【题型】解答题　【知识点】平面几何　【难度】medium
（本题18分）如图，某景区有景点$A,B,C,D$，经测量得，$BC=6\mathrm{km}$,$\angle ABC=120^\circ$，$\sin\angle BAC=\dfrac{\sqrt{21}}{14}$,$\angle ACD=60^\circ$,$CD=AC$.

\noindent (1)求景点$A,D$之间的距离；\\
\noindent (2)现计划从景点$B$处起始建造一条栈道$BM$，并在$M$处修建观景台.为获得最佳观景效果，要求观景台对景点$A,D$的视角$\angle AMD=120^\circ$.为了节约修建成本，求栈道$BM$长度的最小值.
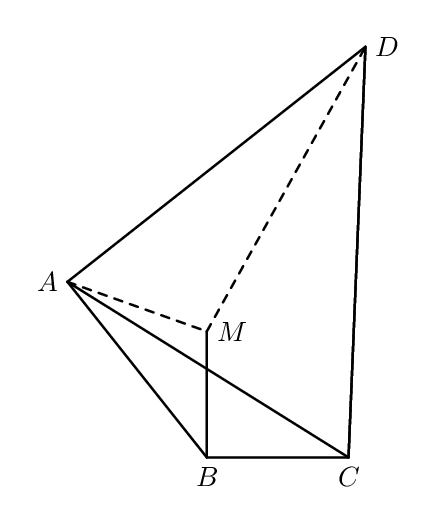
【解答】
\noindent 【答案】(1)$6\sqrt{7}$ km\\
\noindent (2)$10\sqrt{3}-2\sqrt{21}$ km\\
\noindent 【分析】（1）利用正弦定理求得$AC$的值，即可得解；\\
\noindent （2）设$\triangle AMD$的外心为$O$，连接$OC$交$AD$于点$O_1$，利用正弦定理求出外接圆的半径，根据圆外一点到圆上距离的最小值为点到圆心距离减去半径，利用余弦定理求得$BO$的值，即可得解.\\
\noindent 【详解】（1）在$\triangle ABC$中由正弦定理可得$\dfrac{AC}{\sin\angle ABC}=\dfrac{BC}{\sin\angle BAC}$，即$\dfrac{AC}{\dfrac{\sqrt{3}}{2}}=\dfrac{6}{\dfrac{\sqrt{21}}{14}}$，\\
\noindent 解得$AC=6\sqrt{7}$，\\
\noindent $\because \angle ACD=60^\circ$，$CD=AC$，$\therefore \triangle ACD$为正三角形，\\
\noindent $\therefore AD=6\sqrt{7}$，即景点$A,D$之间的距离为$6\sqrt{7}$ km \dotfill 7分\\
\noindent （2）设$\triangle AMD$的外心为$O$，连接$OC$交$AD$于点$O_1$，设$\triangle AMD$外接圆的半径为$R$，\\
\noindent 则$\dfrac{AD}{\sin120^\circ}=\dfrac{6\sqrt{7}}{\dfrac{\sqrt{3}}{2}}=2R$，解得$R=2\sqrt{21}$，\\
\noindent $\therefore O_1O=\sqrt{R^2-(3\sqrt{7})^2}=\sqrt{21}$,$O_1C=O_1O+OC=\sqrt{21}+6\sqrt{7}\times\dfrac{\sqrt{3}}{2}=4\sqrt{21}$，\\
\noindent $\therefore BM$的最小值为$BO-R=BO-2\sqrt{21}$，\dotfill 10分\\
\noindent $\because \sin\angle BAC=\dfrac{\sqrt{21}}{14}$，$\therefore \cos\angle BAC=\sqrt{1-\sin^2\angle BAC}=\dfrac{5\sqrt{7}}{14}$，\\
\noindent $\therefore \sin\angle ACB=\sin(\angle BAC+120^\circ)=\dfrac{\sqrt{21}}{14}\times\left(-\dfrac{1}{2}\right)+\dfrac{5\sqrt{7}}{14}\times\dfrac{\sqrt{3}}{2}=\dfrac{\sqrt{21}}{7}$，\\
\noindent $\therefore \cos\angle ACB=\dfrac{2\sqrt{7}}{7}$，\dotfill 12分\\
\noindent $\therefore \cos\angle BCO=\cos(\angle ACB+30^\circ)=\dfrac{2\sqrt{7}}{7}\times\dfrac{\sqrt{3}}{2}-\dfrac{\sqrt{21}}{7}\times\dfrac{1}{2}=\dfrac{\sqrt{21}}{14}$，\\
\noindent $\because BO^2=\left(4\sqrt{21}\right)^2+6^2-2\times4\sqrt{21}\times6\times\dfrac{\sqrt{21}}{14}=300$，即$BO=10\sqrt{3}$，\\
\noindent $\therefore BM$的最小值为$10\sqrt{3}-2\sqrt{21}$，即栈道$BM$长度的最小值为$10\sqrt{3}-2\sqrt{21}$ km \dotfill 18分

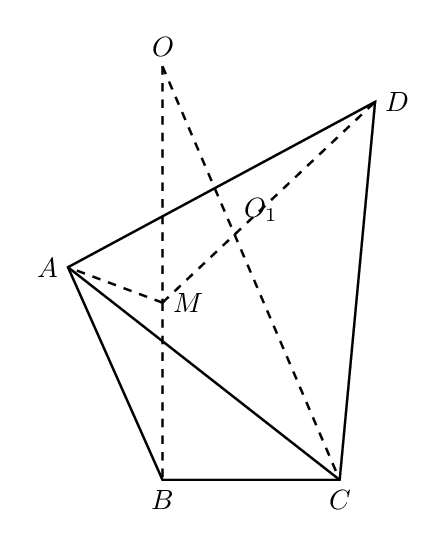